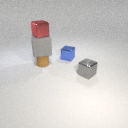
small brown rubber cylinder below large gray rubber cube